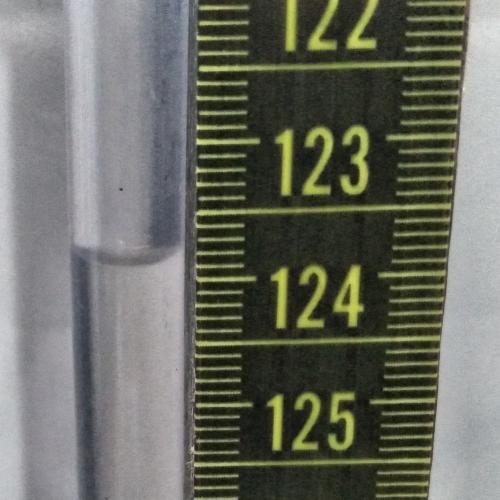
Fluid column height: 123.8 cm